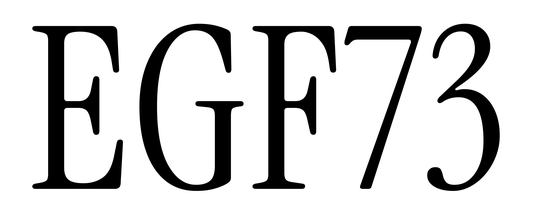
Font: InstrumentSerif-Regular